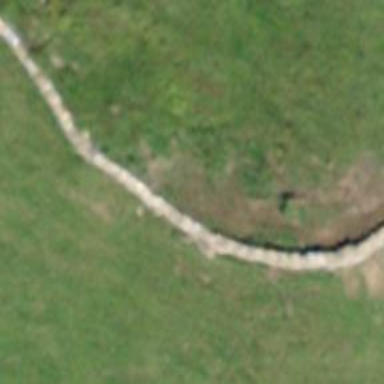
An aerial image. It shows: Wall made of dry stone.